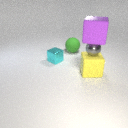
large green rubber sphere behind small cyan metal cube